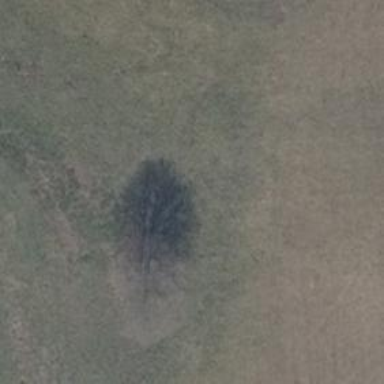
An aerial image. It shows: Hunting stand.